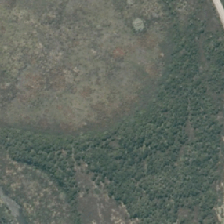
Land cover: herbaceous_freshwater_vege